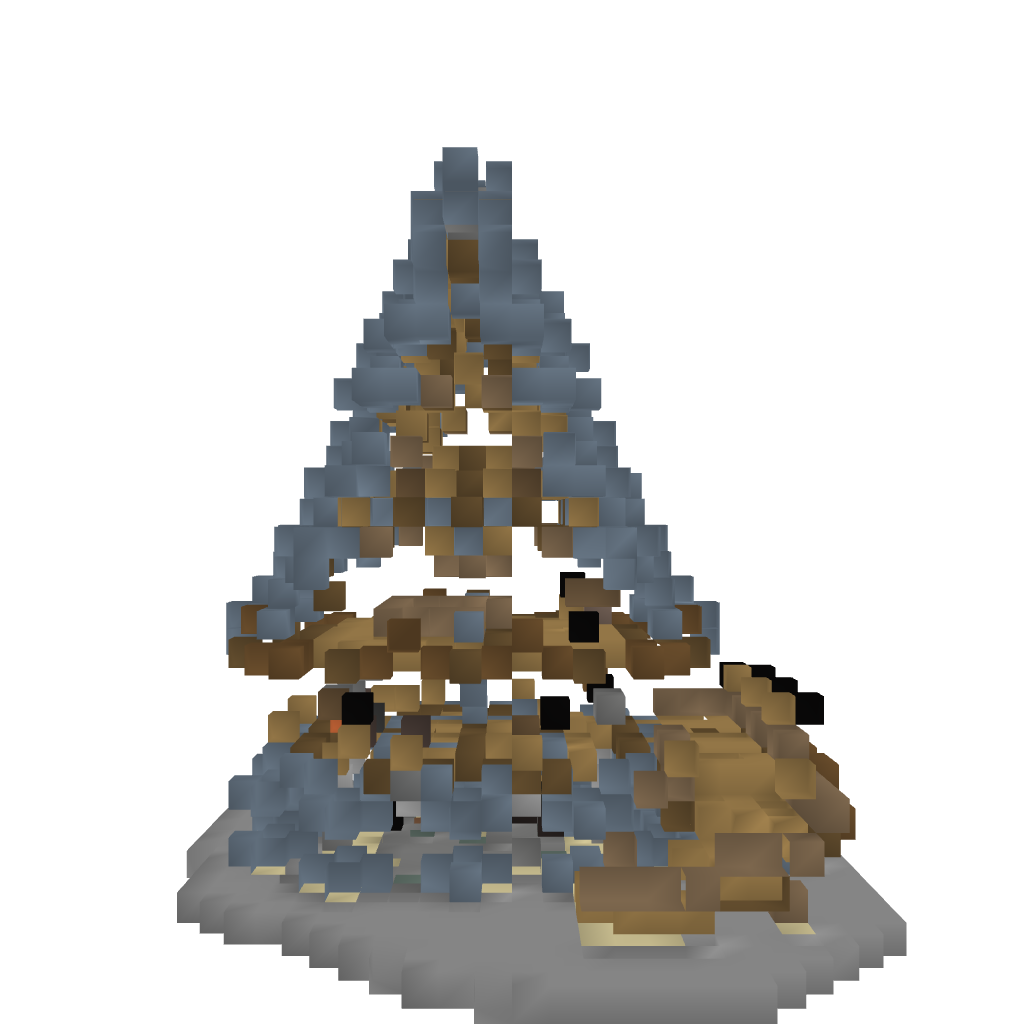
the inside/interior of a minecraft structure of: Nordic House